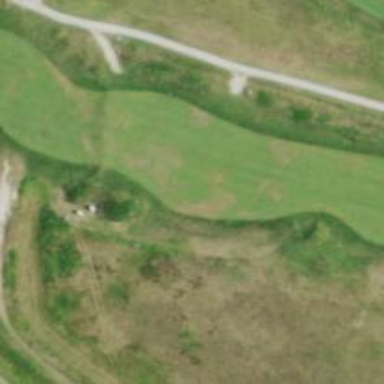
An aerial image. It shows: View of golf hole.